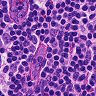
Metastatic tissue present: no